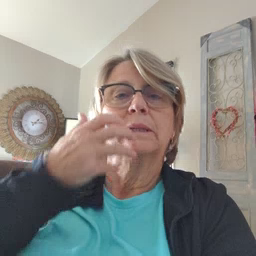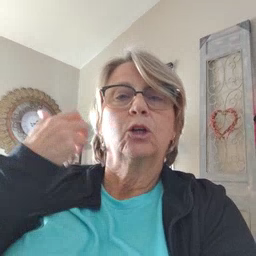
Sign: tiger